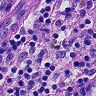
Metastatic tissue present: no